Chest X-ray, AP view. Patient: 33 years old, sex M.
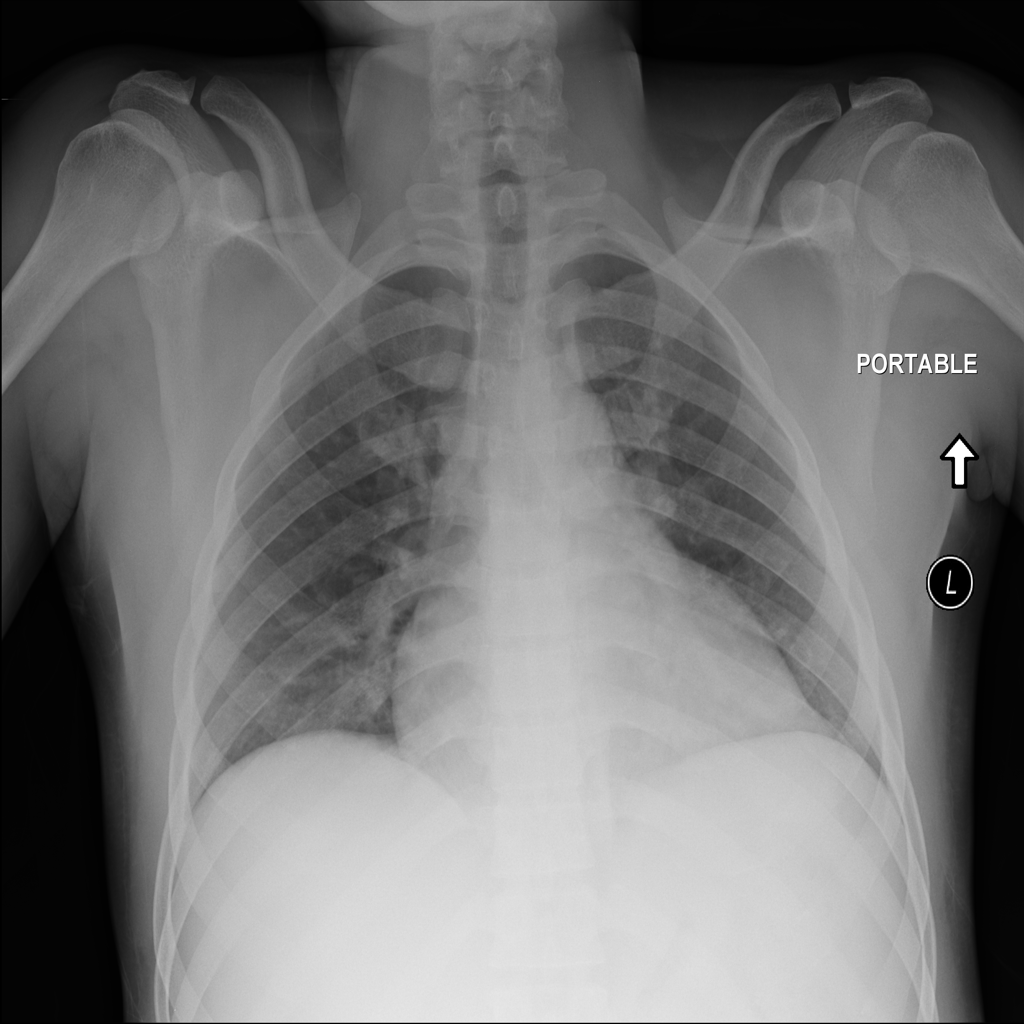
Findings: No Finding